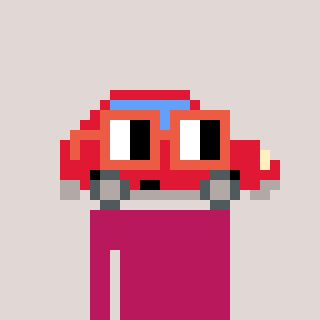
a pixel art character with square orange glasses, a car-shaped head and a darkpink-colored body on a warm background